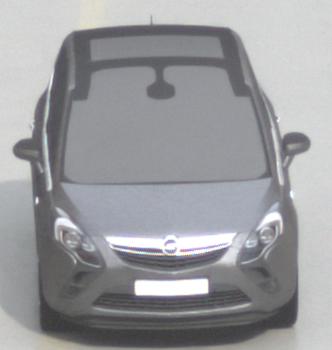
Make: Opel
Model: Zafira Tourer 1.8
Detailed model: Zafira (C) Tourer
Model produced from: 2012/01
Model produced until: 2015/06
Doors: 5
Color: gray
Road condition: wet road
Daytime: morning or afternoon
Contrast: low contrast